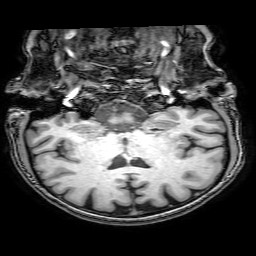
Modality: T1w
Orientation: sagittal
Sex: female
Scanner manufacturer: philips
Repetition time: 0.008135 s
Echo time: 0.00373 s